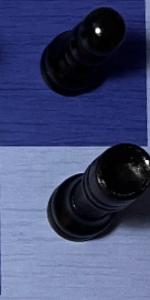
Label: Rook_Black